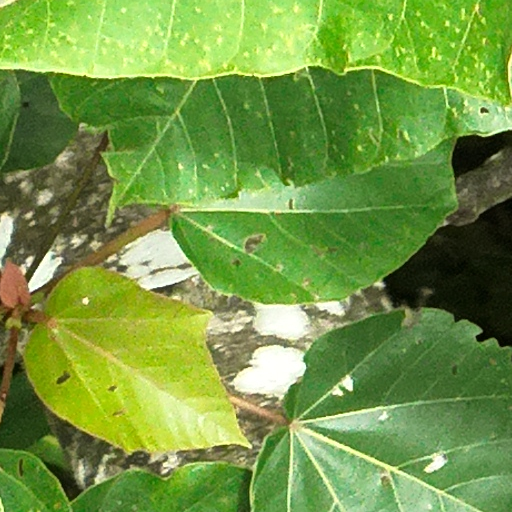
Species: Ochroma pyramidale
GBIF accepted scientific name: Ochroma pyramidale
Crown area (m\u00b2): 158.156